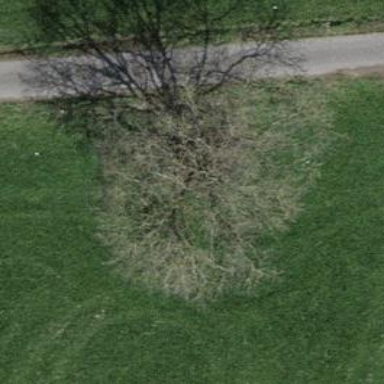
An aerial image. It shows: Agricultural area with broadleaved deciduous trees.